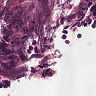
Metastatic tissue present: no